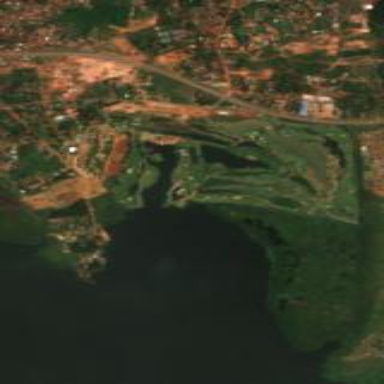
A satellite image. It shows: Sports centre with focus on golf activities.